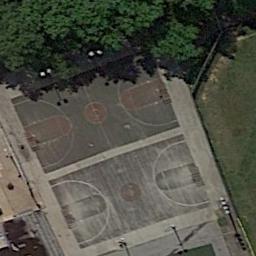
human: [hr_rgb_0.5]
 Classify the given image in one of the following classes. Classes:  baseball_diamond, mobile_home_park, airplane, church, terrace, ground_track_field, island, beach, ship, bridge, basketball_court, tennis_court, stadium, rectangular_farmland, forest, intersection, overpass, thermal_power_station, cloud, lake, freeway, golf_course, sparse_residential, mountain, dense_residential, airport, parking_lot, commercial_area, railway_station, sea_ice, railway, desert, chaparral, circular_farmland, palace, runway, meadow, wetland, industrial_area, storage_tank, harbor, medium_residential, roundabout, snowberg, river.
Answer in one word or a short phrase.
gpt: basketball_court